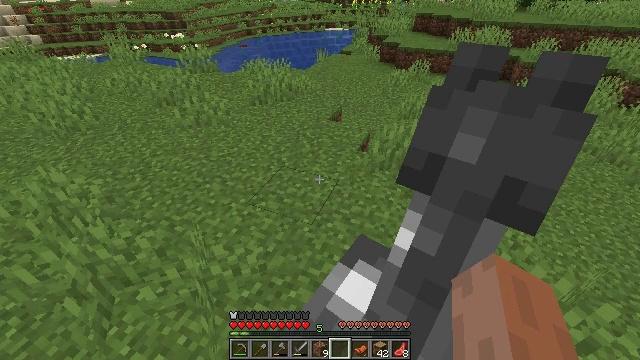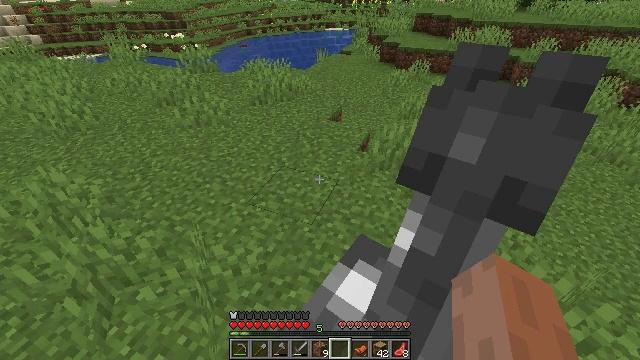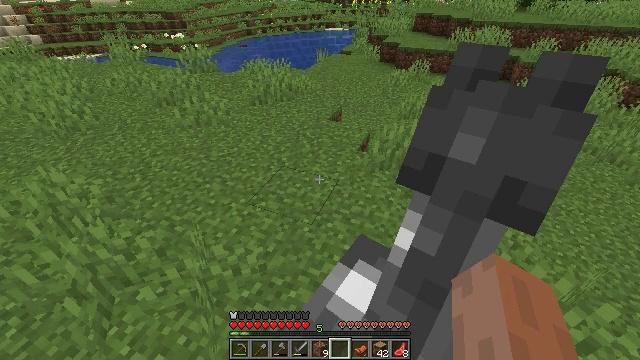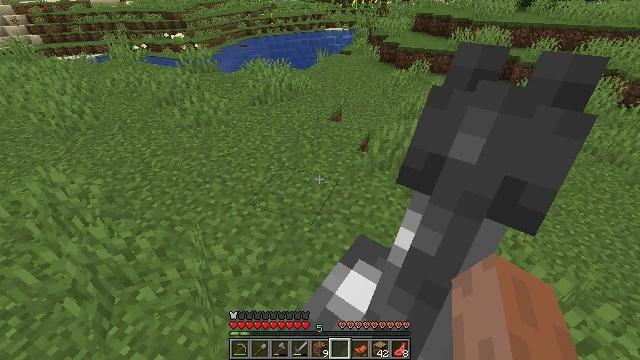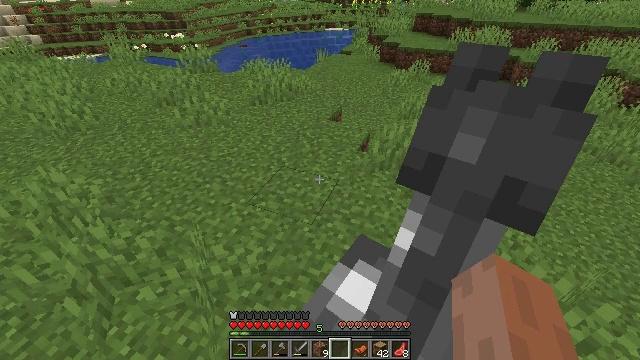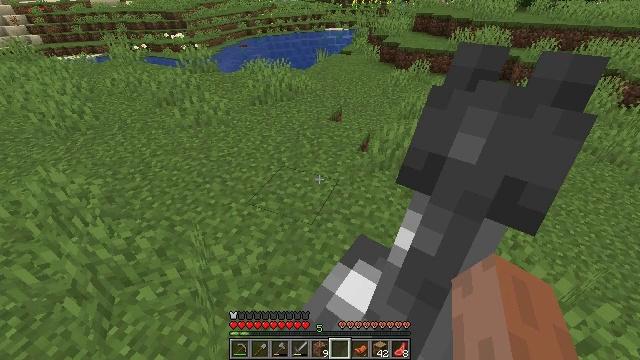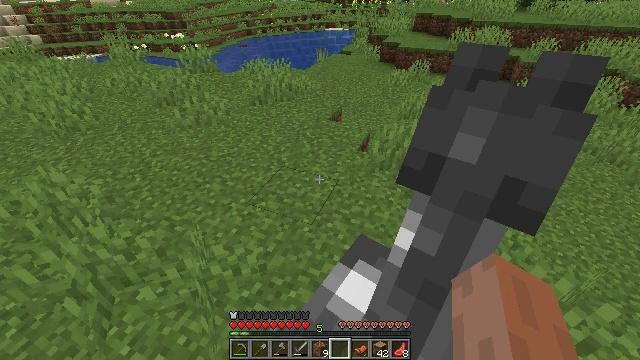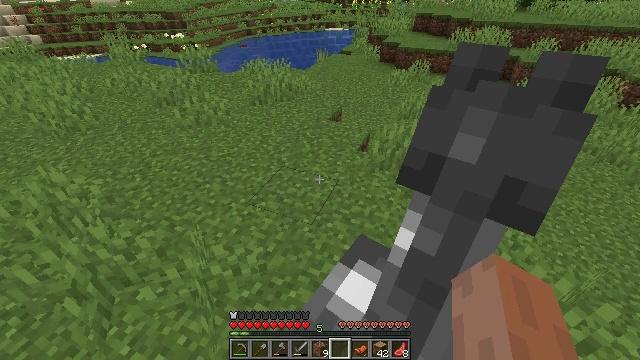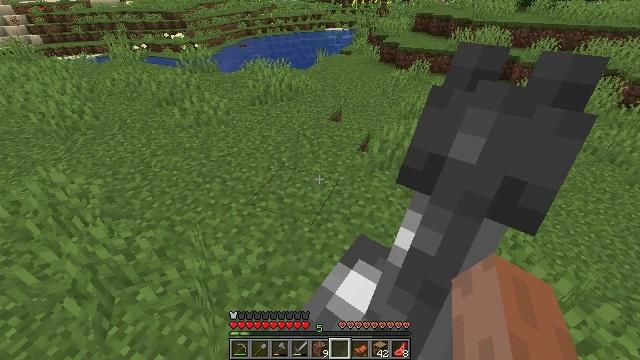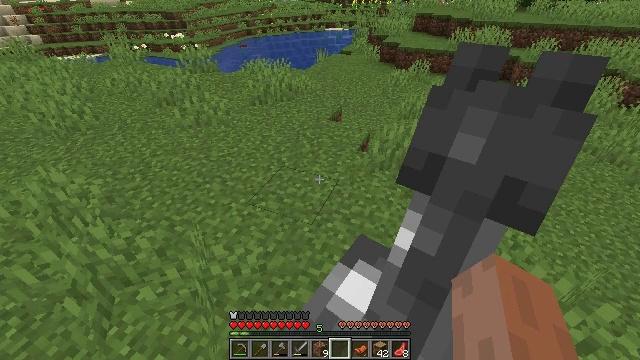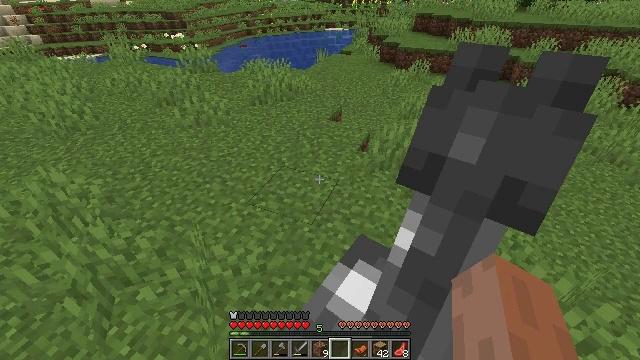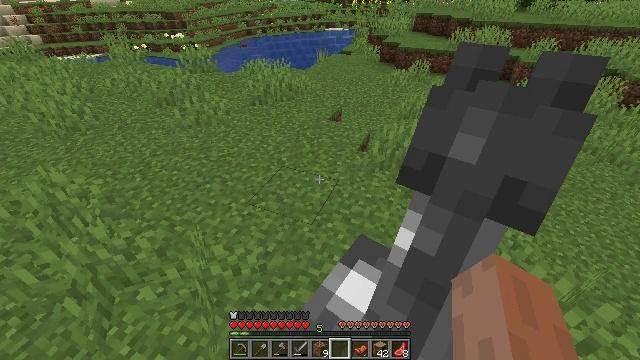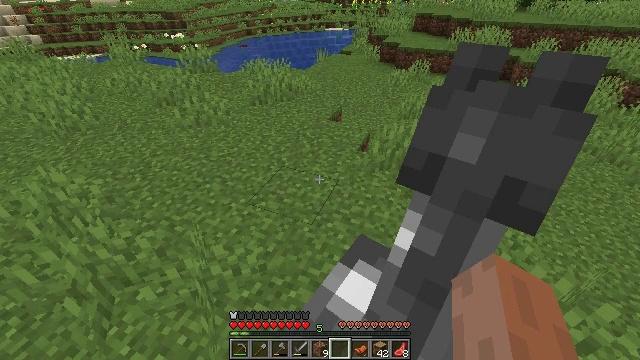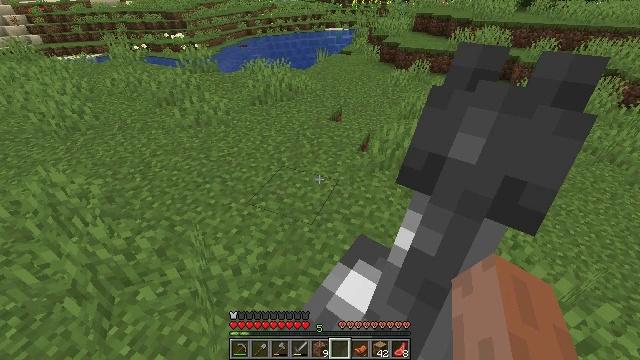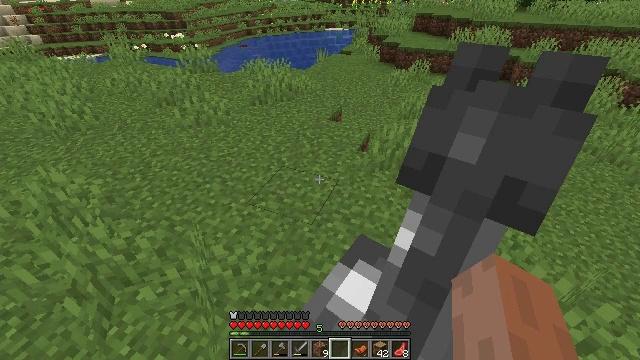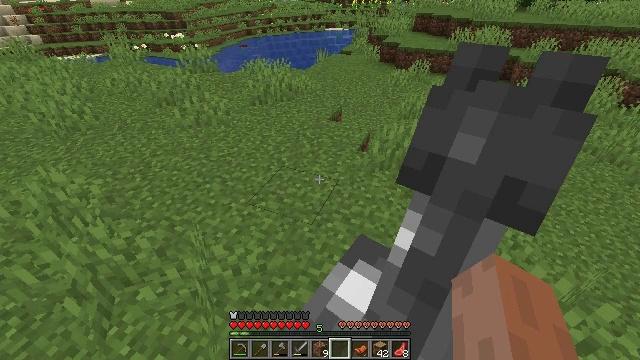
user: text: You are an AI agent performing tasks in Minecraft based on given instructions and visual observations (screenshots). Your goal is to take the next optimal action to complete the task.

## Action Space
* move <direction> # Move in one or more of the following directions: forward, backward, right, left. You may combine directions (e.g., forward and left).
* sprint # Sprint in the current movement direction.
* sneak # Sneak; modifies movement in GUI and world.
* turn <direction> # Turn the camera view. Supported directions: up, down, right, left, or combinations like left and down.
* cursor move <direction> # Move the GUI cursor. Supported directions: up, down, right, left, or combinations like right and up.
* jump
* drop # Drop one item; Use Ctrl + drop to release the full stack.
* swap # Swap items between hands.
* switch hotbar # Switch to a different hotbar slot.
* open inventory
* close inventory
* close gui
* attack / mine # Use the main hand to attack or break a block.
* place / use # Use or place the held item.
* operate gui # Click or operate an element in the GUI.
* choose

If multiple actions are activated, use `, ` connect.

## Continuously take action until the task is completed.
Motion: motion action
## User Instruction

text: Break the coarse dirt block.
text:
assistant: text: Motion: no_op
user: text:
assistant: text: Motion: no_op
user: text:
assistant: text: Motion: no_op
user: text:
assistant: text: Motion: no_op
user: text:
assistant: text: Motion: no_op
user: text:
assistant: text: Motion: no_op
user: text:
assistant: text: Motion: no_op
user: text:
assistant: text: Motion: no_op
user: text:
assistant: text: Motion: no_op
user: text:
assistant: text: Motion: no_op
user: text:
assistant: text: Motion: no_op
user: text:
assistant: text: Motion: no_op
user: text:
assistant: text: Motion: no_op
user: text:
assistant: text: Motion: no_op
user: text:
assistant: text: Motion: no_op
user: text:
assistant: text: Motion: no_op
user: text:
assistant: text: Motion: no_op
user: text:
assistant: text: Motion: no_op
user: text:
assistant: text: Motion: no_op
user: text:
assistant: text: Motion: no_op
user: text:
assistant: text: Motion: no_op
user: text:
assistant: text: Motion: no_op
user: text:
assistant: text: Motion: no_op
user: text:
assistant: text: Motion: no_op
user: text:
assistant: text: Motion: no_op
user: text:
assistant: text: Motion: no_op
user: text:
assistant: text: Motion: no_op
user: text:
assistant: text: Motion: no_op
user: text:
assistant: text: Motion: no_op
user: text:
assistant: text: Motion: no_op